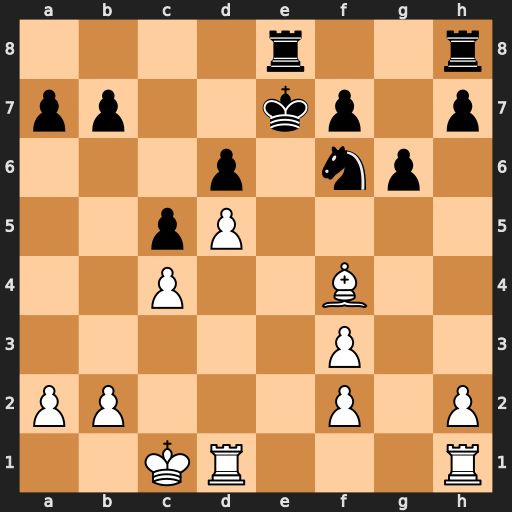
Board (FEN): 4r2r/pp2kp1p/3p1np1/2pP4/2P2B2/5P2/PP3P1P/2KR3R
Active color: w
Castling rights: -
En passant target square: -
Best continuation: Bg5 Kd7 Bxf6